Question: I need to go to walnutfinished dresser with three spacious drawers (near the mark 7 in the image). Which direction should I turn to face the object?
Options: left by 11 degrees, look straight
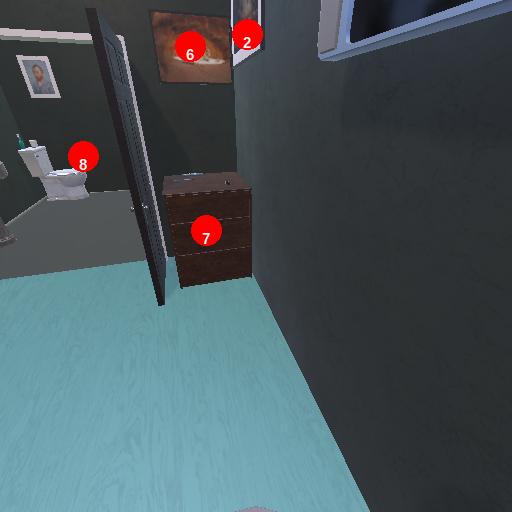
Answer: left by 11 degrees